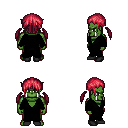
a pixel art fantasy rpg character, male body template, orc, green skin, black robe, metal pants, ruby red twin-tailed hairstyle, black shoes, four views (front, back, left, right), 2x2 character sprite sheet, small pixel art, hard edges, no anti-aliasing